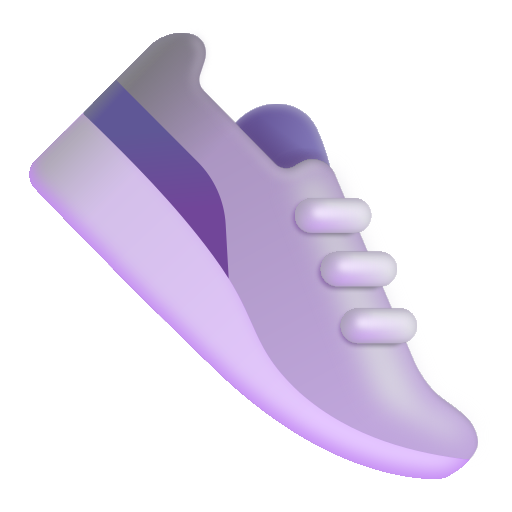
running shoe color